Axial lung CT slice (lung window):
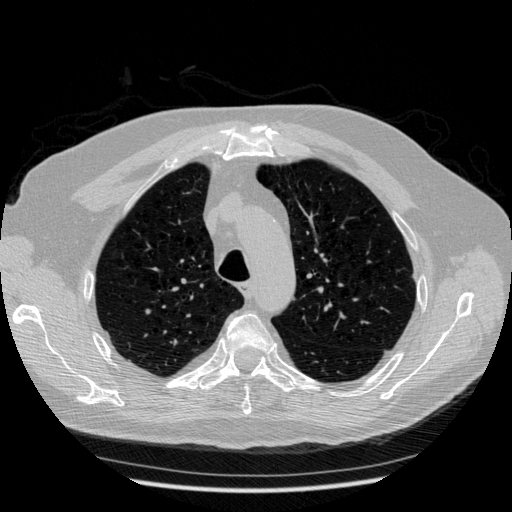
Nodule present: no